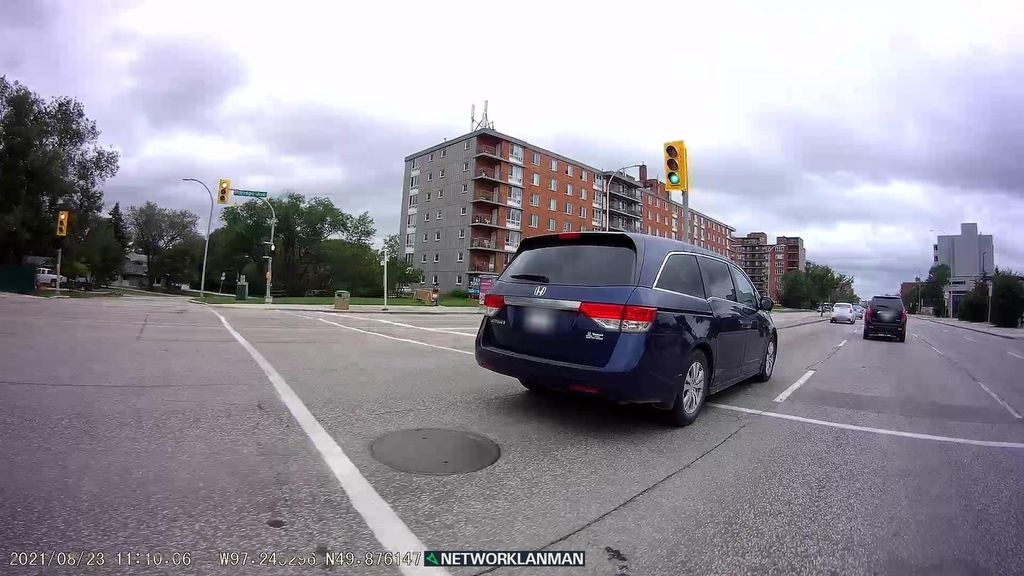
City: winnipeg